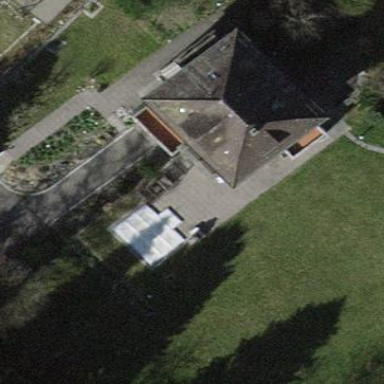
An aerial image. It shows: Detached building.